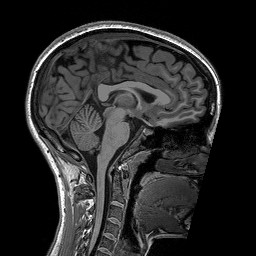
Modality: T1w
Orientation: sagittal
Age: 25
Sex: female